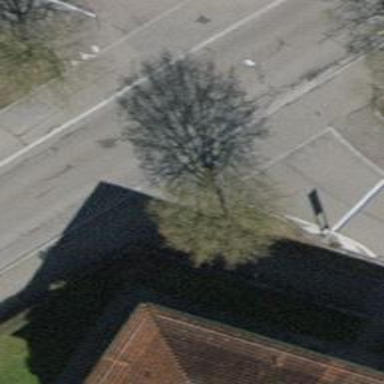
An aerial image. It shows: Asphalt road in living street.